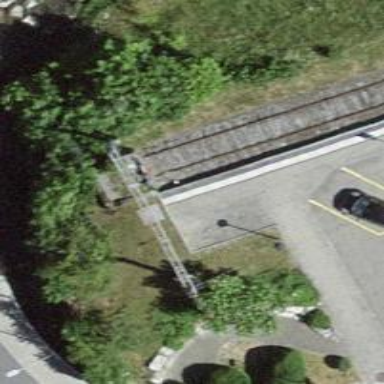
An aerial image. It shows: Close-up of railway platform edge.